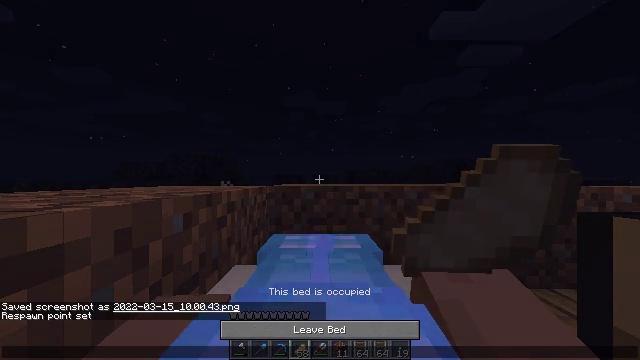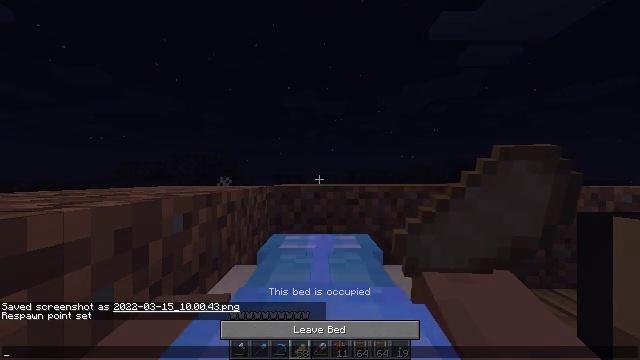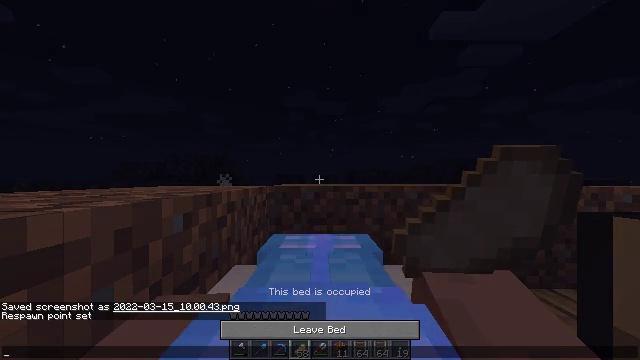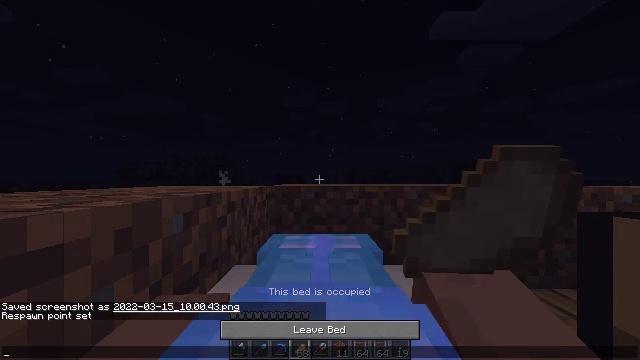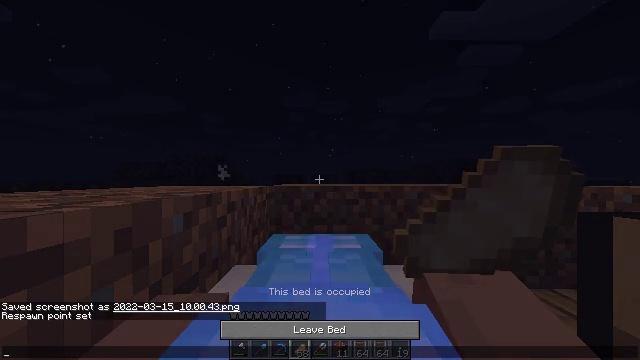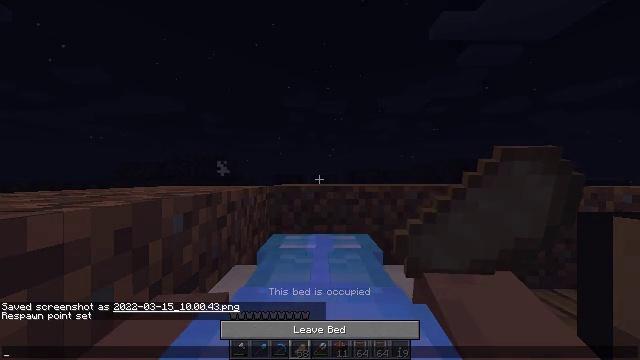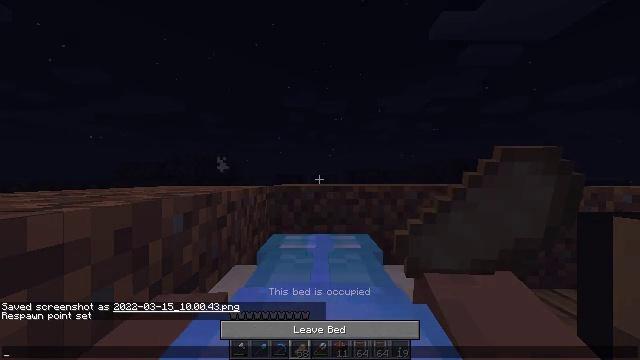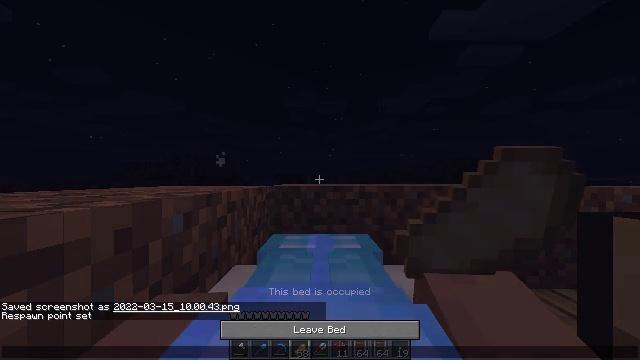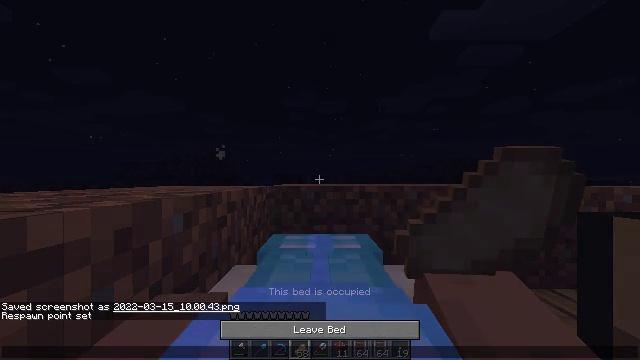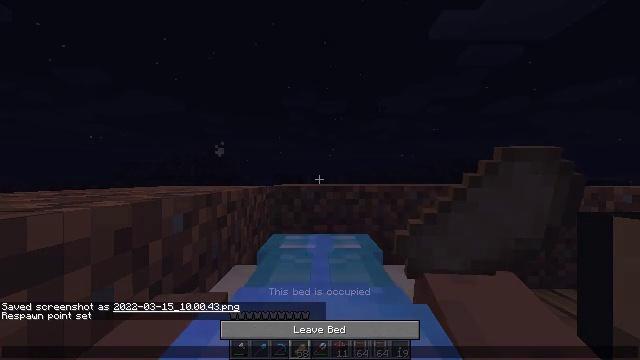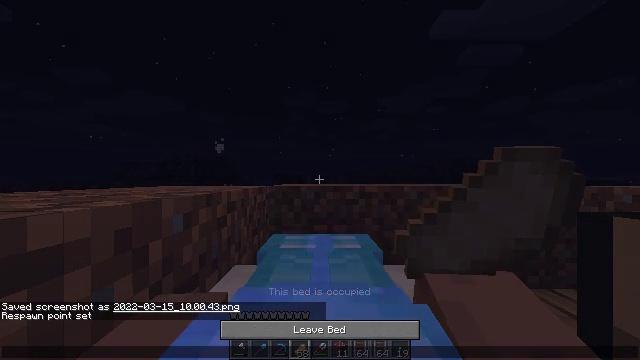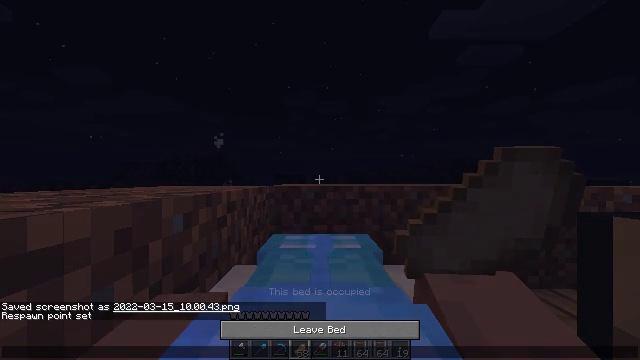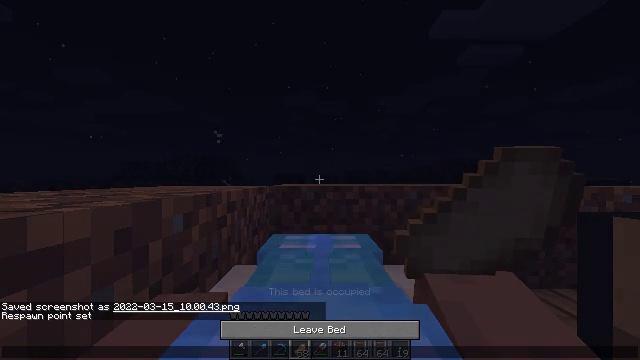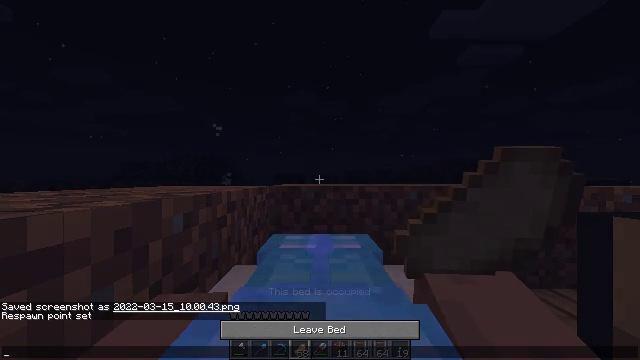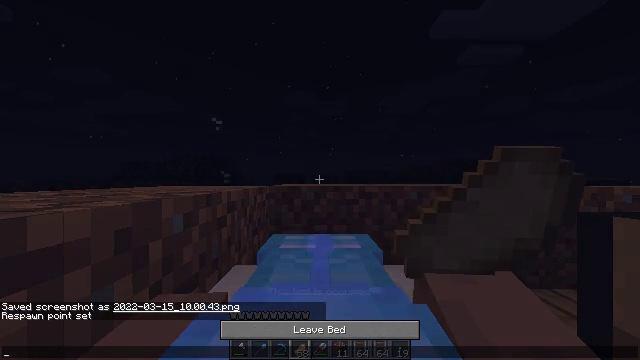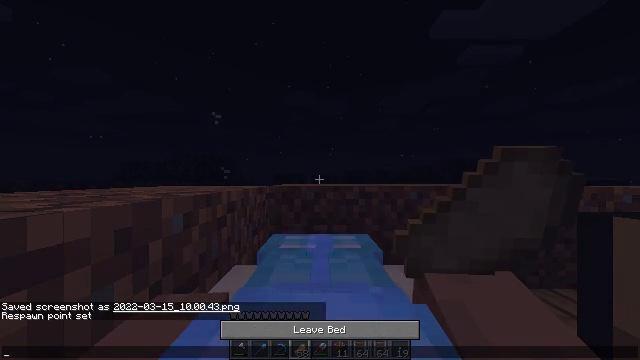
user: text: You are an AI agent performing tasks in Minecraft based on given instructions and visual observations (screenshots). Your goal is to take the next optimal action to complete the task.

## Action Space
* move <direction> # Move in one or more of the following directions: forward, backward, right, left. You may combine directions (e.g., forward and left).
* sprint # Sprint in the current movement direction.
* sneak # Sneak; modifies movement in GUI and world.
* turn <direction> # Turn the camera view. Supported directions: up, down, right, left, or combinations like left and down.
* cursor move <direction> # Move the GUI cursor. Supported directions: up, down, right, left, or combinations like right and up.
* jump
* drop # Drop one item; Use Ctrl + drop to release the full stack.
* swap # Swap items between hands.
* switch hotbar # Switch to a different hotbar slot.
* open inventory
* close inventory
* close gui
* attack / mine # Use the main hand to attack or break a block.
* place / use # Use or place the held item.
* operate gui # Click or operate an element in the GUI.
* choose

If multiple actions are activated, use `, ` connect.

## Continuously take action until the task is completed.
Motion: motion action
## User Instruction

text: Combat the slime.
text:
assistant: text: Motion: no_op
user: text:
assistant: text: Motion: no_op
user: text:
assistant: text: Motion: no_op
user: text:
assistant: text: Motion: no_op
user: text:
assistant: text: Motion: no_op
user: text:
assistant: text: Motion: no_op
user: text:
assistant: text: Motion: no_op
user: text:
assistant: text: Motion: no_op
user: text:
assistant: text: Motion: no_op
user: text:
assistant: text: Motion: no_op
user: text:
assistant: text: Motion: no_op
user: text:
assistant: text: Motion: no_op
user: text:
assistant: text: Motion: no_op
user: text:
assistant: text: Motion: no_op
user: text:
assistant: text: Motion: no_op
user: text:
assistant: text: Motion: no_op
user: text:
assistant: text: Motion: no_op
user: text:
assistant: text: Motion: no_op
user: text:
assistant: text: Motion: no_op
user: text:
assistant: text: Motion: no_op
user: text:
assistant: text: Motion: no_op
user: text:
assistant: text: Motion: no_op
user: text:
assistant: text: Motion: no_op
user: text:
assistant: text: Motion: no_op
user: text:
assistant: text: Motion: no_op
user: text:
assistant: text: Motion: no_op
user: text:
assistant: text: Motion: no_op
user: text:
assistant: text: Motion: no_op
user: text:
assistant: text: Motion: no_op
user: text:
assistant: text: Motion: no_op